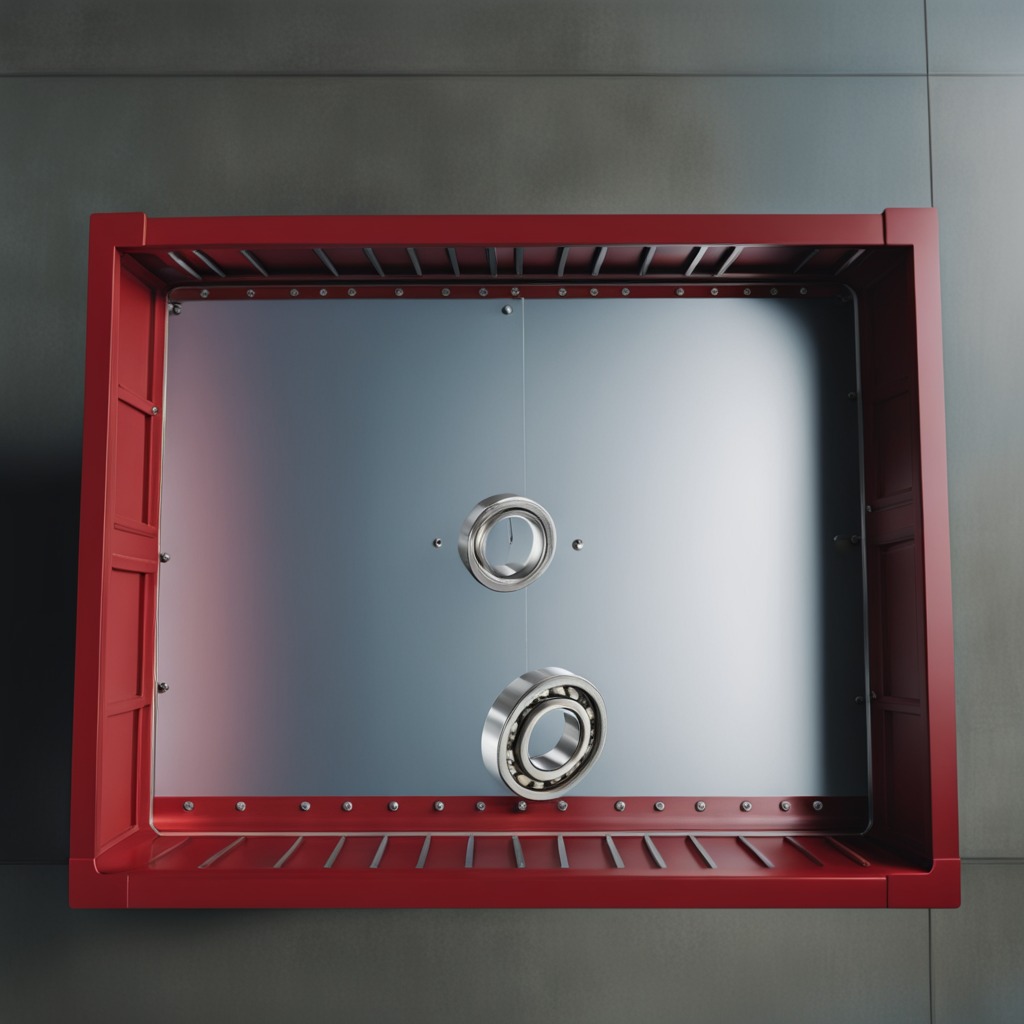
A metal ball bearing is lying on a toolbox surface in an airplane hangar workshop.